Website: apple
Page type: address-validator
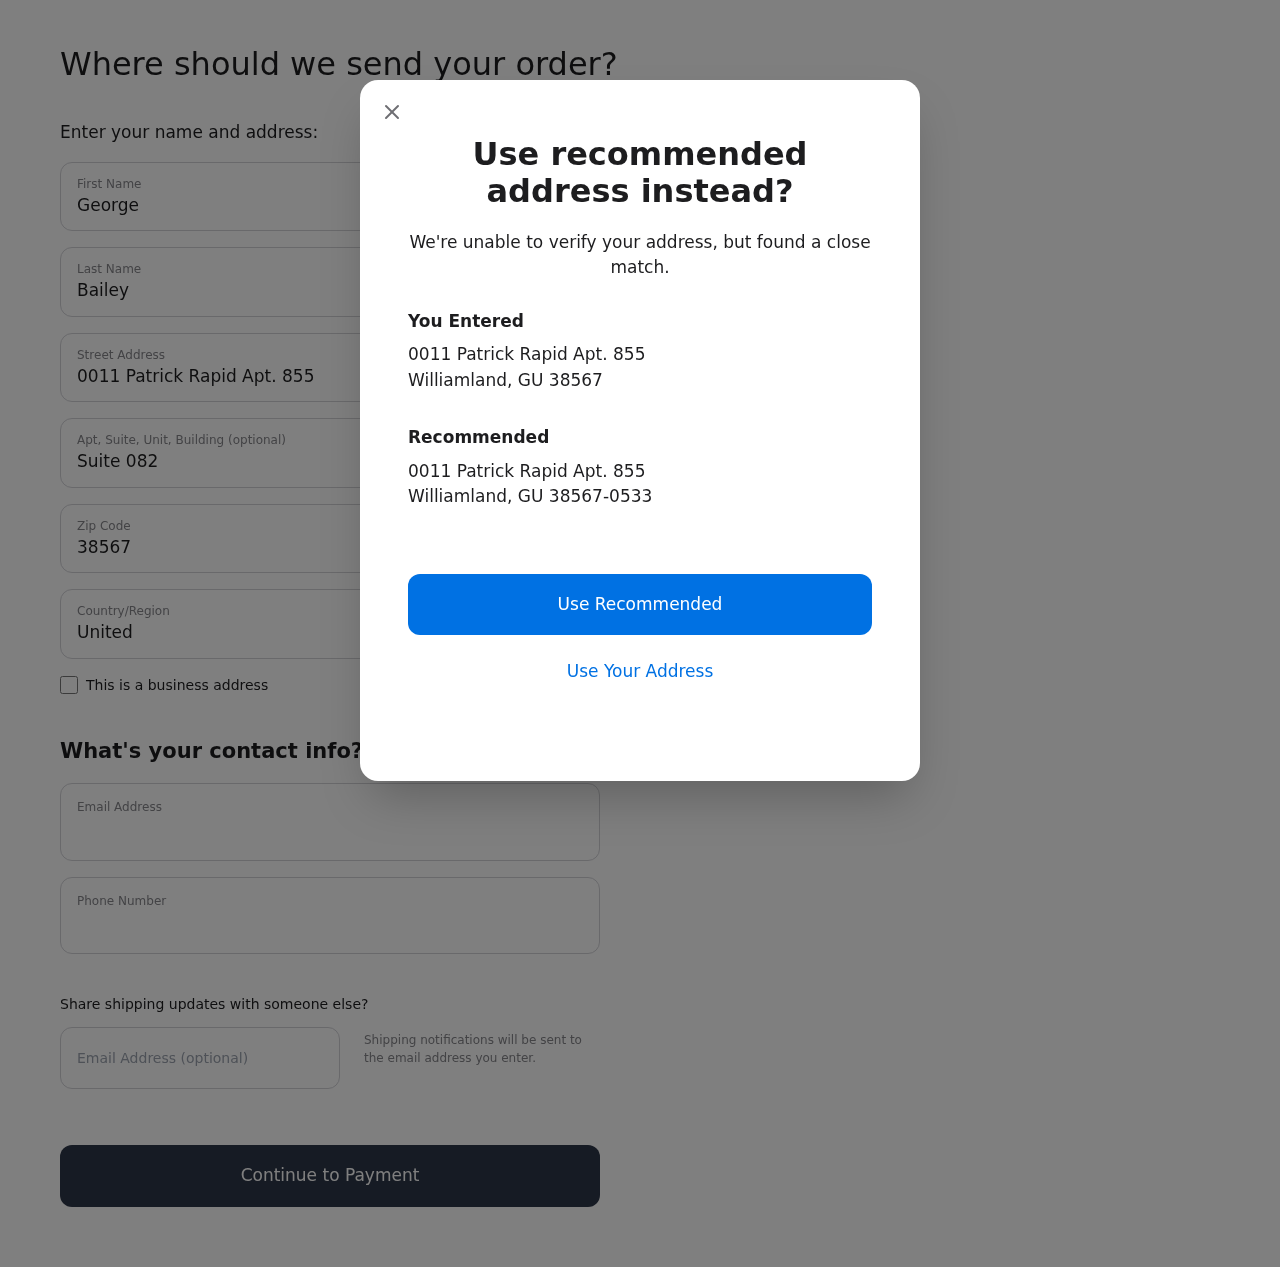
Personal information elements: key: PII_CITY
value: Williamland
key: PII_COUNTRY
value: United States
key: PII_EMAIL
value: georgebailey@yahoo.com
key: PII_FIRSTNAME
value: George
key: PII_GIFT_EMAIL
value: mary.johnson@yahoo.com
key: PII_LASTNAME
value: Bailey
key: PII_PHONE
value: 2456408756
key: PII_POSTCODE
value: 38567
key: PII_POSTCODE_FULL
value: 38567-0533
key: PII_STATE_ABBR
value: GU
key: PII_STREET
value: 0011 Patrick Rapid Apt. 855
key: PII_STREET2
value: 0011 Patrick Rapid Apt. 855
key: PII_STREET2
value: Suite 082
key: PII_CITY2
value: Williamland
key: PII_STATE_ABBR2
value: GU